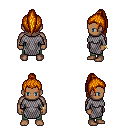
a pixel art fantasy rpg character, male body template, human, dark skin, chain mail, teal pants, dark blonde long topknot hairstyle, bracelets, four views (front, back, left, right), 2x2 character sprite sheet, small pixel art, hard edges, no anti-aliasing